Question: In C++ compiled with -O3, does inheritance without virtuality have a cost in terms of :
- -
If the answer is yes : why ?
As an example : are MyClass1 and MyClass2 equivalent in terms of performance and memory ?

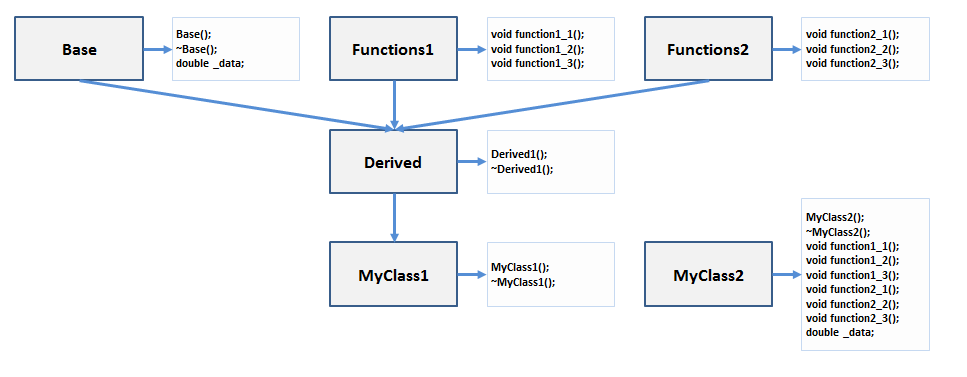
Answer: > execution time
Of what? Functions are resolved statically, so function calls are the same. 'MyClass1''s constructor will call the constructors of base classes, and its destructor will call destructors of base classes, so for construction & destruction there may be some overhead. . Some compilers might optimize the calls away.
> memory
This will be the same, both only have a member 'double'. Theoretically. Depends on the implementation I guess, as it's not mandated by the standard, but most commonly there will be no memory overhead.
that deleting an object 'MyClass1' through a pointer to 'Derived' results in undefined behaviour, because there's no 'virtual' destructor.
inheritance without polymorphism is a code smell. Not saying it's wrong, but in most cases composition is better.